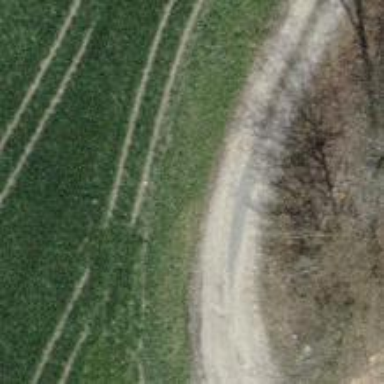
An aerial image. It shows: Track road with grass surface.